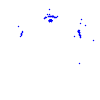
Particle: pion